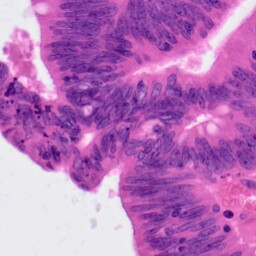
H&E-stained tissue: Colon